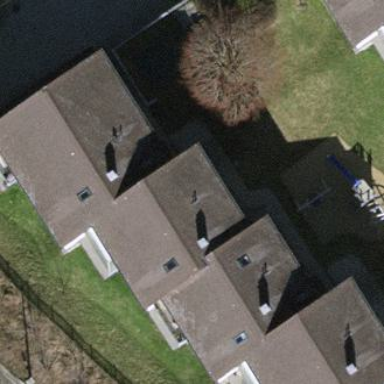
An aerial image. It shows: Terrace building.